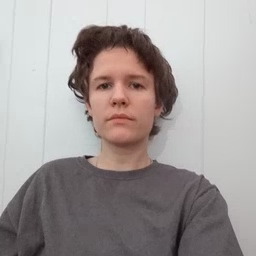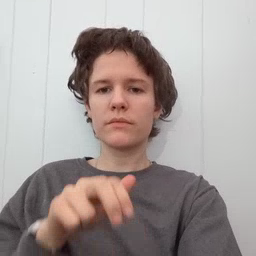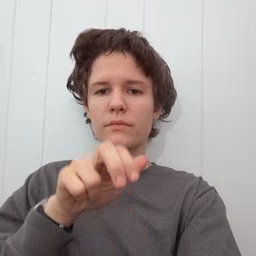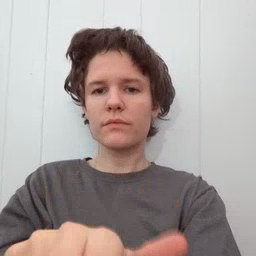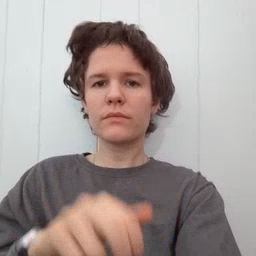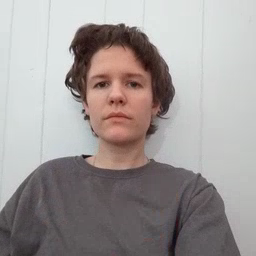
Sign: ride